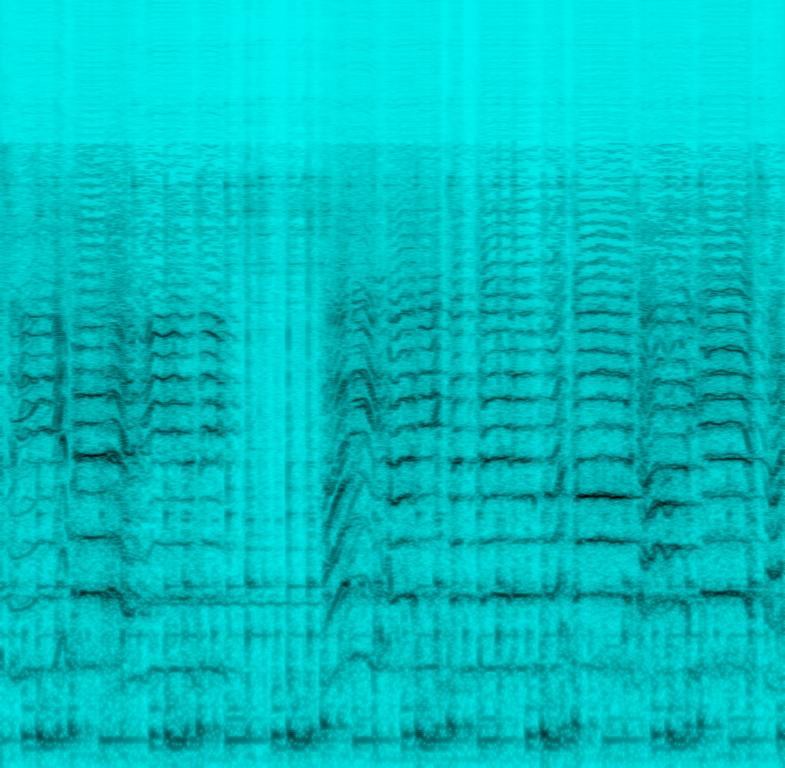
A female vocalist sings this happy Indian wedding song. The tempo is medium fast with a cheerful dholak and a rhythmic shaker made of ghungaroos. The song is a minimalist, cheerful, happy, festive, celebratory and joyful song sung during Punjabi wedding rituals.